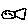
Label: fish